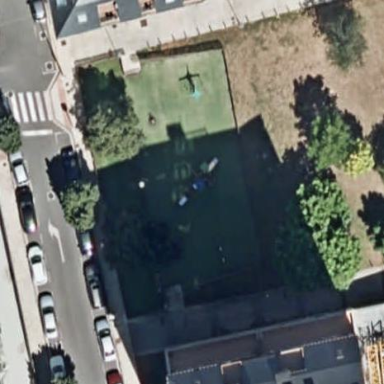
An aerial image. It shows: Playground area for leisure activities on the land.